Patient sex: M
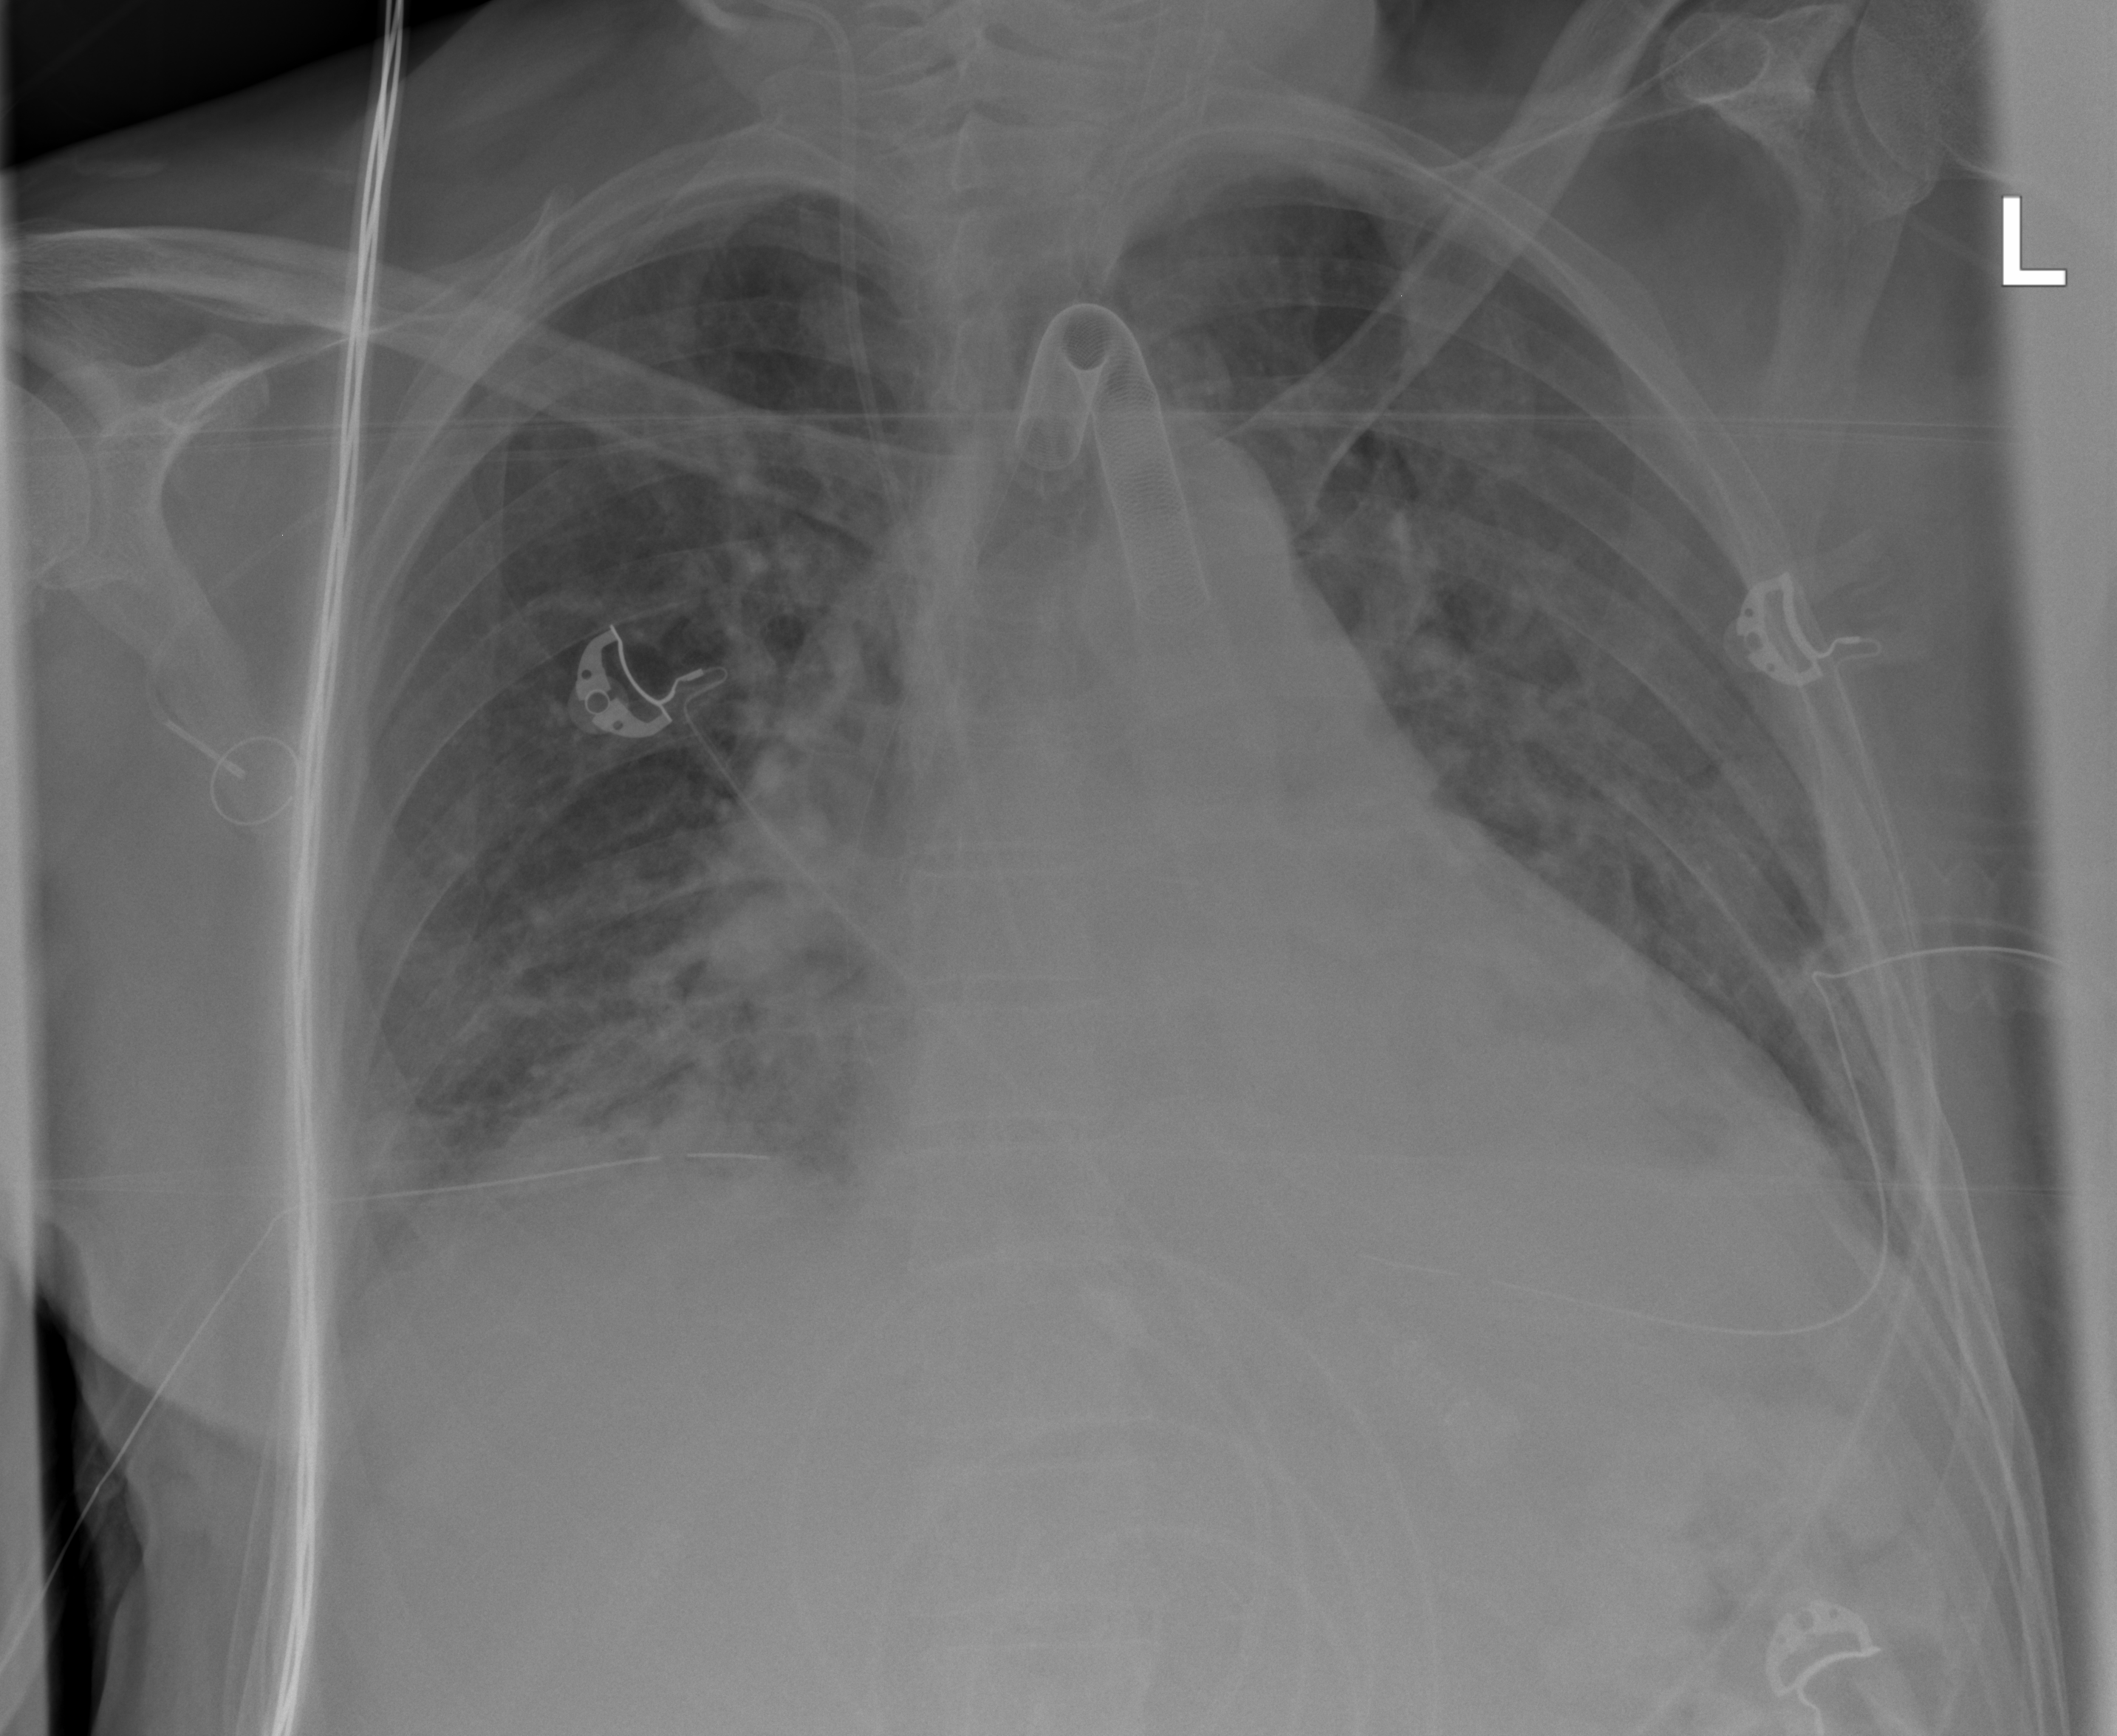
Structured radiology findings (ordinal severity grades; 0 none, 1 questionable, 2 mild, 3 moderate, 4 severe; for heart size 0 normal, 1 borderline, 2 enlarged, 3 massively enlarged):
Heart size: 1
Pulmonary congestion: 2
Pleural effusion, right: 2
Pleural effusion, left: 2
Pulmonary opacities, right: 2
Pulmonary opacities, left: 2
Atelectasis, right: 2
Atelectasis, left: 2